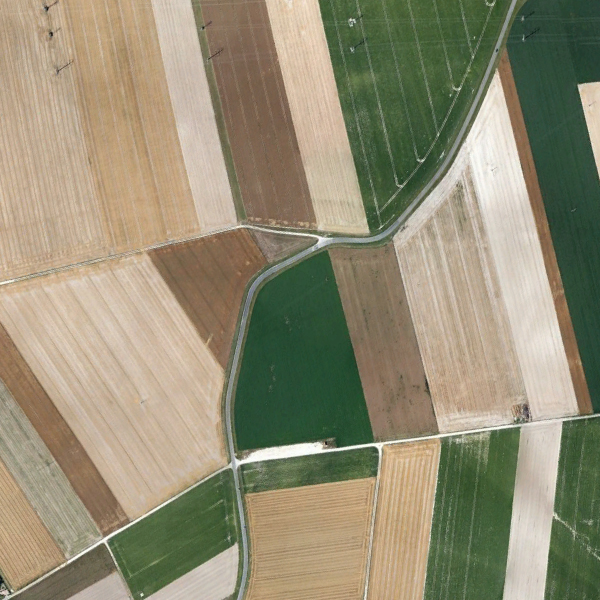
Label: Farmland